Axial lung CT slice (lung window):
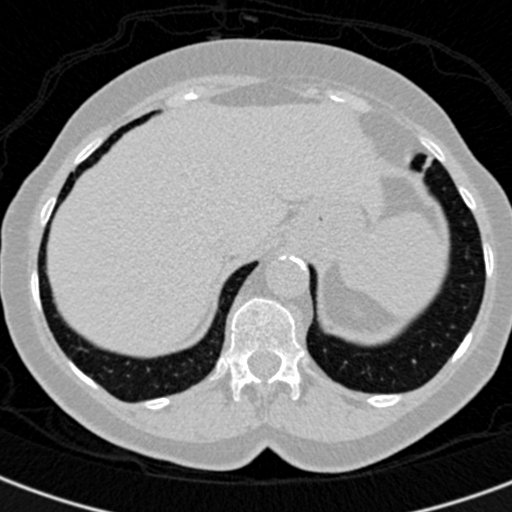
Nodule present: no